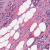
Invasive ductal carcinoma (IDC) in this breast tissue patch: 1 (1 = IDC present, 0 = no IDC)